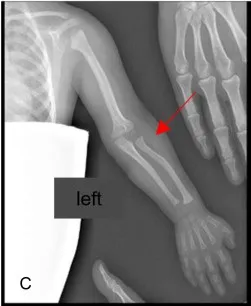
Shoulders and upper limbs: dislocation of the humeral ossification center, convex shape of the radius bilaterally. The red arrows point at the anomalies described.
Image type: radiology (x_ray)